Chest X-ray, AP view. Patient: 55 years old, sex F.
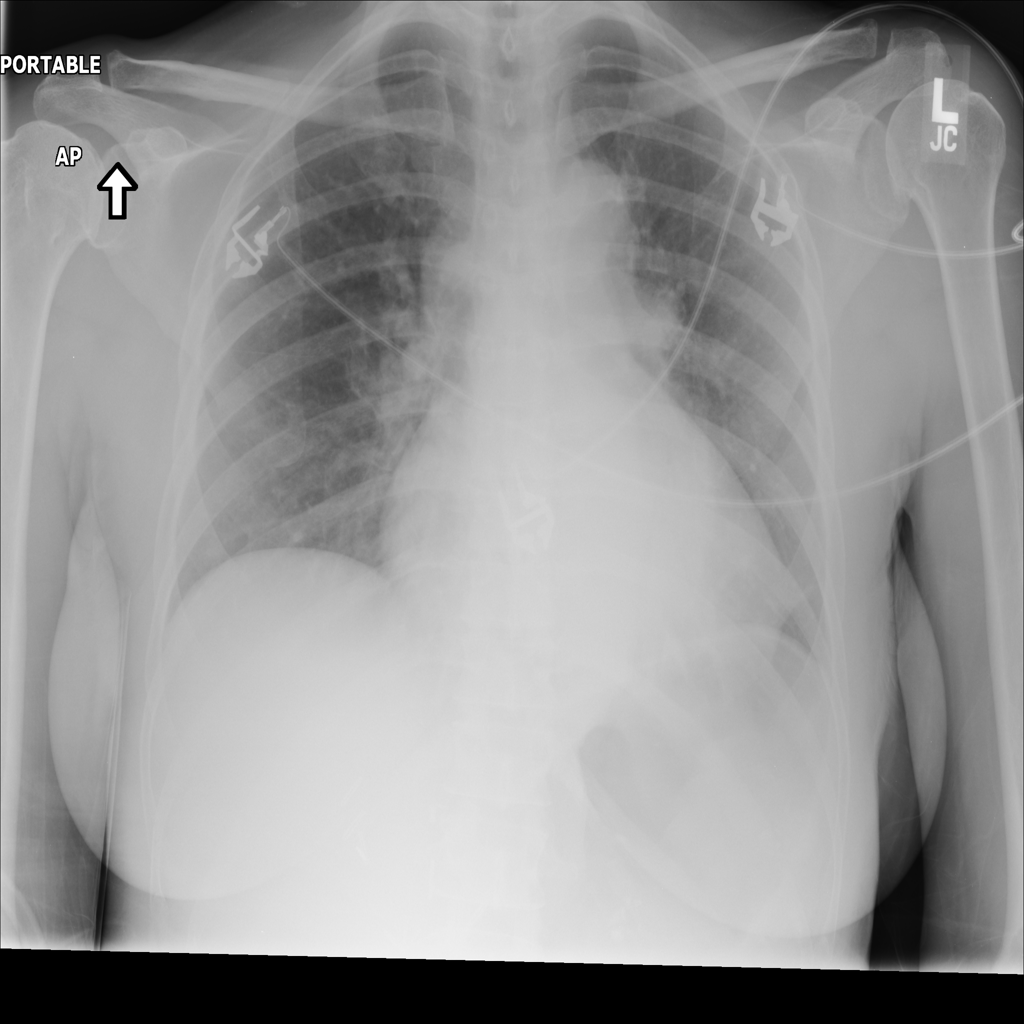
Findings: Cardiomegaly